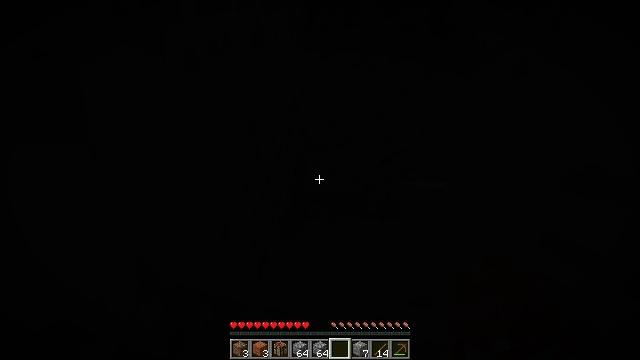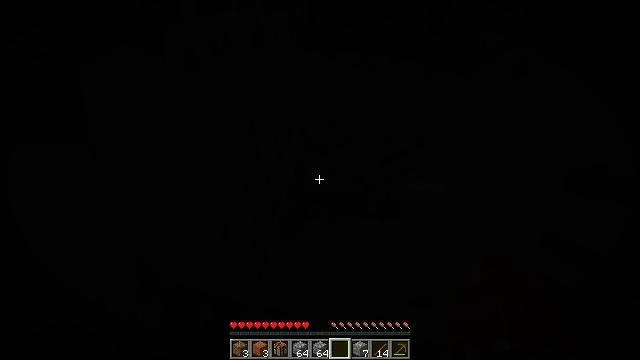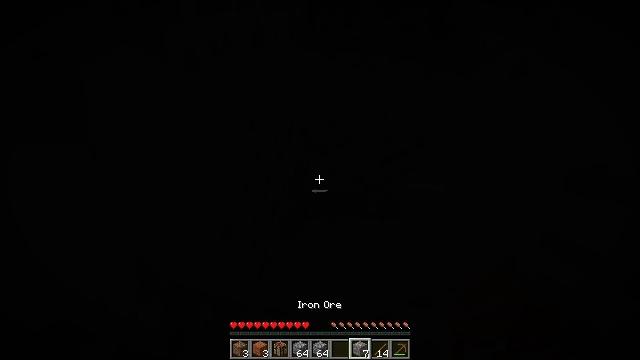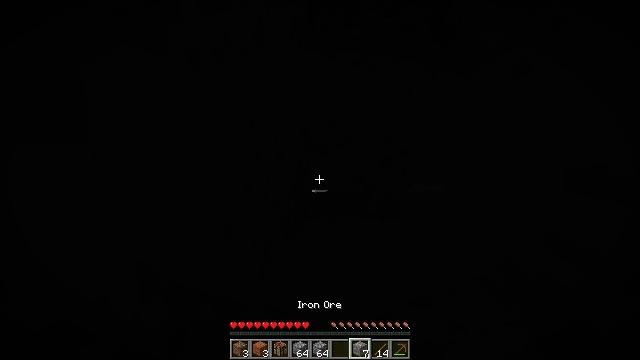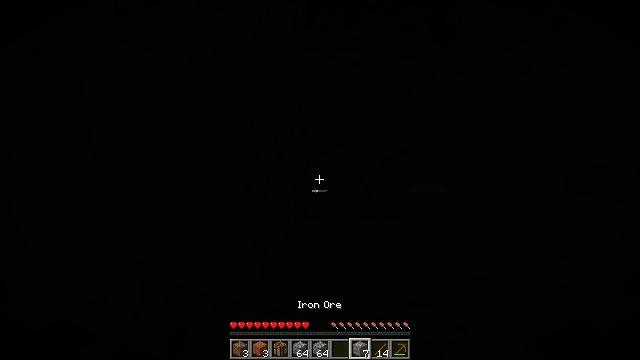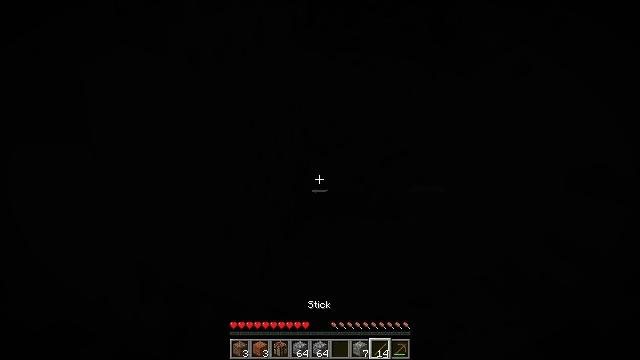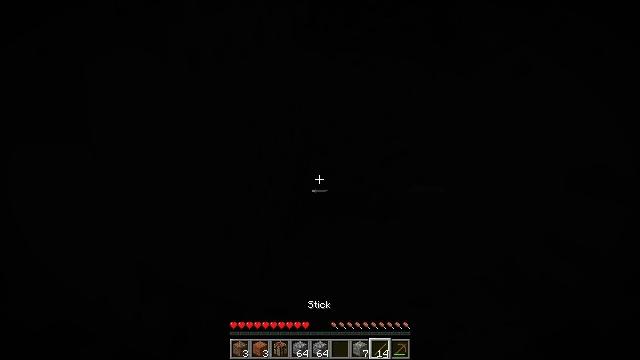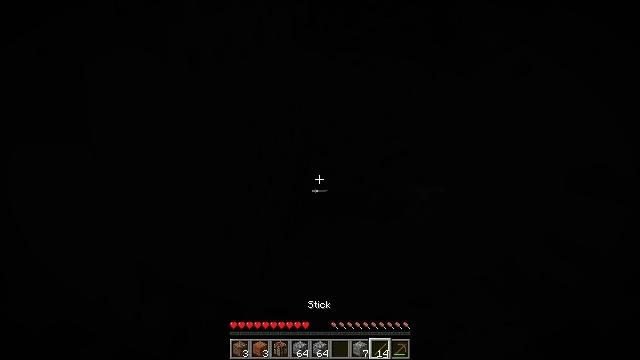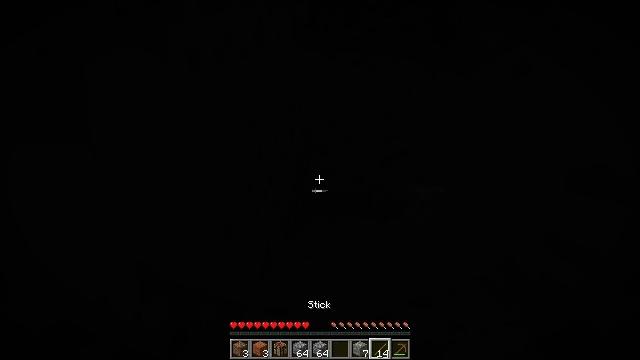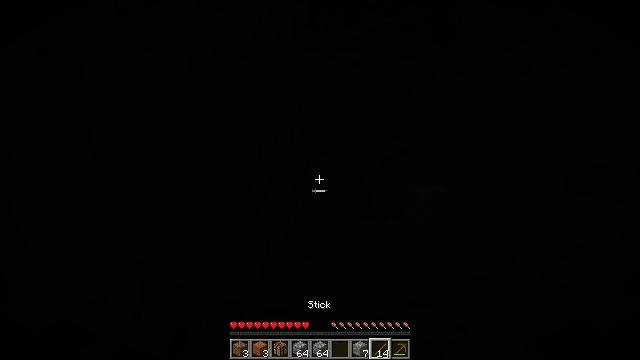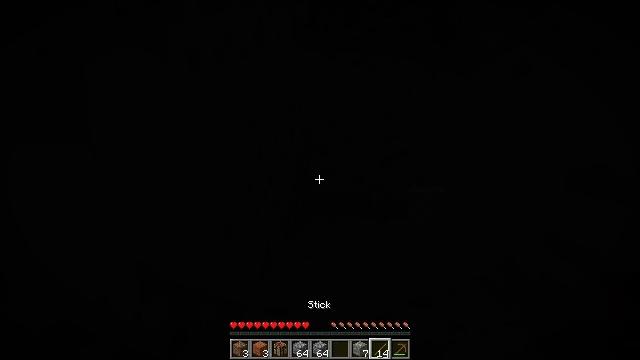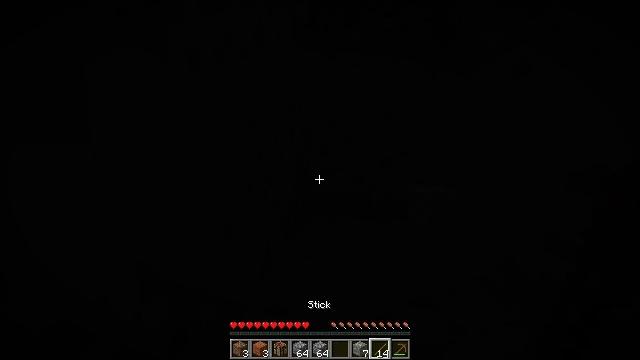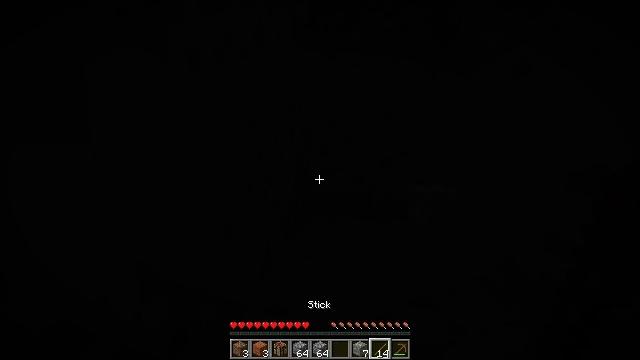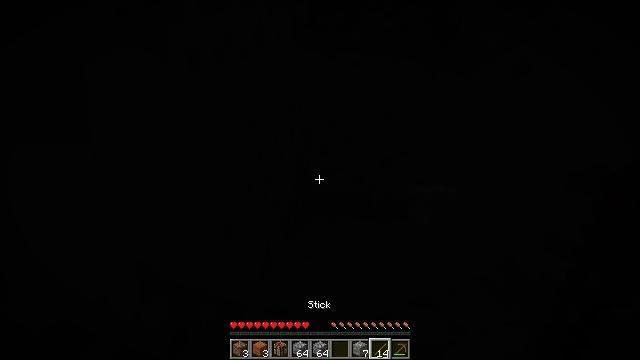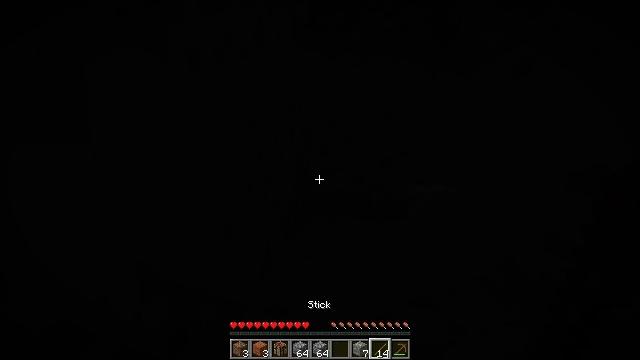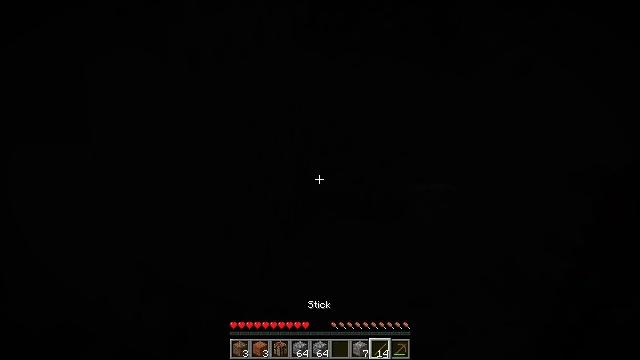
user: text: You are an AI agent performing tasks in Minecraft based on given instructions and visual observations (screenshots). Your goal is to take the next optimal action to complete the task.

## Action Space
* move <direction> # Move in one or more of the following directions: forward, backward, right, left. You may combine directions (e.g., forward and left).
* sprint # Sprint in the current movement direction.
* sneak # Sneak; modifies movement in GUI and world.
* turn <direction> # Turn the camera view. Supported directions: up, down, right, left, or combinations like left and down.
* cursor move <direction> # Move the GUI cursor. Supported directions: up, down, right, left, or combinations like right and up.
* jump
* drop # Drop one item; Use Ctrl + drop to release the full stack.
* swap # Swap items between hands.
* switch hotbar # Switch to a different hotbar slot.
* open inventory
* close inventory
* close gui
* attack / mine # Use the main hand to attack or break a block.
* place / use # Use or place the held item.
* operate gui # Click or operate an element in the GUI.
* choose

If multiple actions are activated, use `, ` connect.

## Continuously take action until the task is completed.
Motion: motion action
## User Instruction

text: Mine gravel from the ground.
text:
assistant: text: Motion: no_op
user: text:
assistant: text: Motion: no_op
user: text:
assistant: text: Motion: no_op
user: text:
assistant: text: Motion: no_op
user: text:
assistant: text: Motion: no_op
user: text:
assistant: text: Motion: no_op
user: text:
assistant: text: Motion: no_op
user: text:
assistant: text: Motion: no_op
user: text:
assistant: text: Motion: no_op
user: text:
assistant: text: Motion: no_op
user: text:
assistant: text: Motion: no_op
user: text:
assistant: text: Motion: no_op
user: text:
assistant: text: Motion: no_op
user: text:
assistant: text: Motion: no_op
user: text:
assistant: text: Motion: no_op
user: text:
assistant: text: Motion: no_op
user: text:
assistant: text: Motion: no_op
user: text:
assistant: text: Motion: no_op
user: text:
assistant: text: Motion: no_op
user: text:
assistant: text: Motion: no_op
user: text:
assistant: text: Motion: no_op
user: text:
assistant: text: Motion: no_op
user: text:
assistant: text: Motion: no_op
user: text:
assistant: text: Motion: no_op
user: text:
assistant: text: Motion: no_op
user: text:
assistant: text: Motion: attack / mine
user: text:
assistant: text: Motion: attack / mine
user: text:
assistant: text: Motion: attack / mine
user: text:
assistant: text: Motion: attack / mine
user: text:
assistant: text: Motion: attack / mine